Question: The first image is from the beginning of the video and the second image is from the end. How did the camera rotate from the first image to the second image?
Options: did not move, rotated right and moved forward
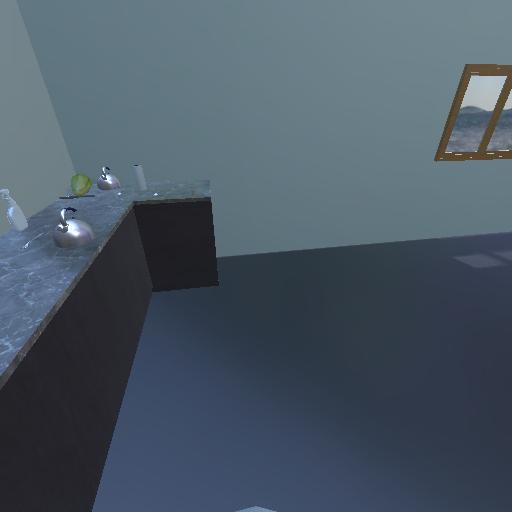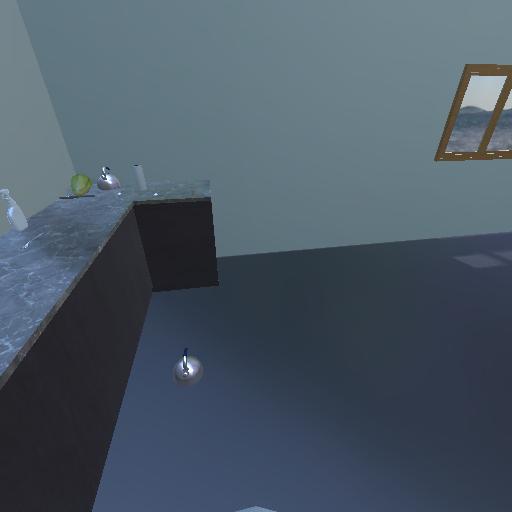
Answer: did not move